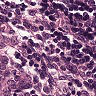
Metastatic tissue present: no